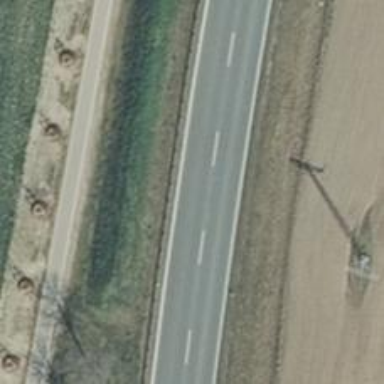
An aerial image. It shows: Secondary road with asphalt surface and embankment.